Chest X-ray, PA view. Patient: 58 years old, sex F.
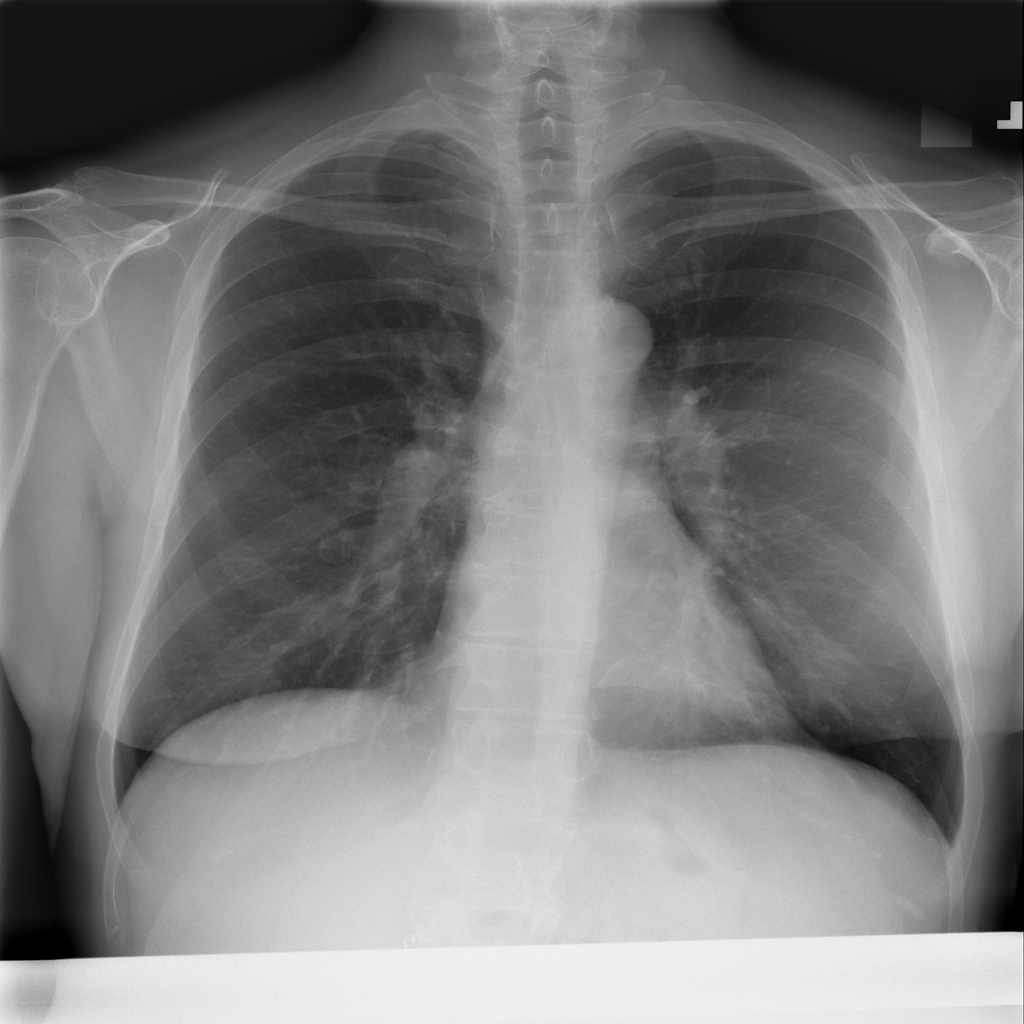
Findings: No Finding